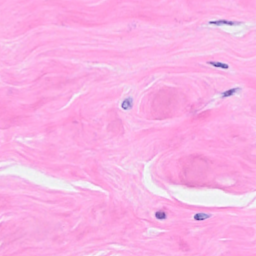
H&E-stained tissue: Breast